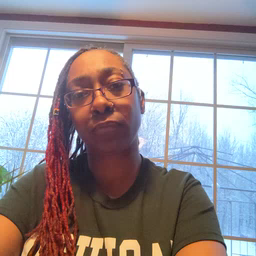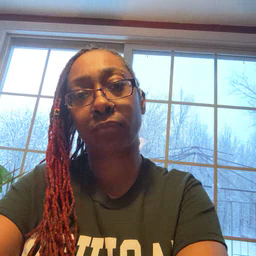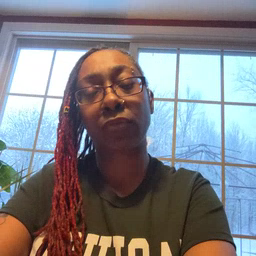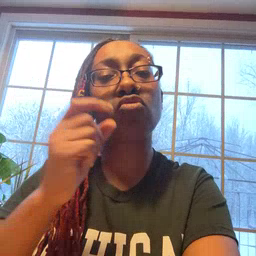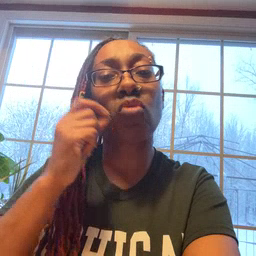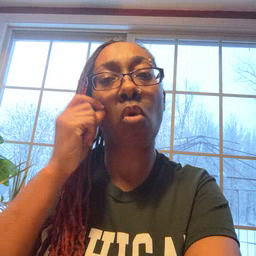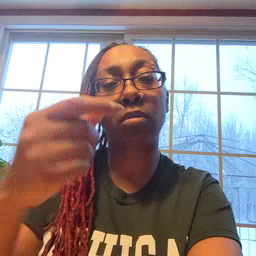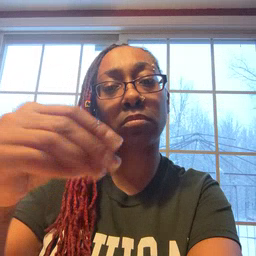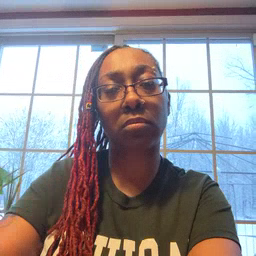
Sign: store